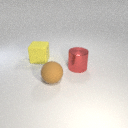
large brown rubber sphere to the right of large yellow rubber cube